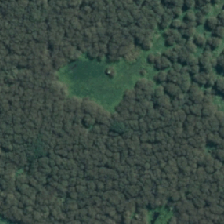
Land cover: lake_pond